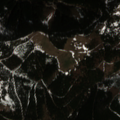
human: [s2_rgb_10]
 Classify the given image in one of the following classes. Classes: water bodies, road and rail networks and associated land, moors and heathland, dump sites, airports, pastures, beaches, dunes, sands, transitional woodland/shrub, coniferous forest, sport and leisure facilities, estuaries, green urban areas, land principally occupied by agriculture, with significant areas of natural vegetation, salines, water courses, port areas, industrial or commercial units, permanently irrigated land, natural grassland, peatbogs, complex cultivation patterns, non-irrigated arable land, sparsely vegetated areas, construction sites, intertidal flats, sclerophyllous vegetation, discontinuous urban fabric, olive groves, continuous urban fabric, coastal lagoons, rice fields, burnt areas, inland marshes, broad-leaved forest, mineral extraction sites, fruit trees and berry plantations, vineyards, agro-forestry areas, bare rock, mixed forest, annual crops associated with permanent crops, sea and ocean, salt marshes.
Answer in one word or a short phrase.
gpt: coniferous forest, natural grassland